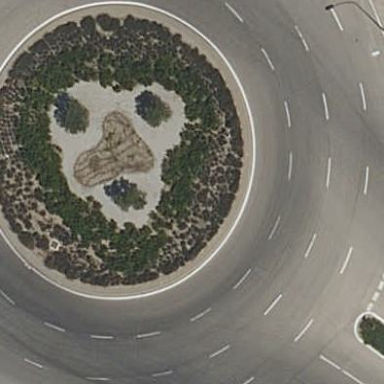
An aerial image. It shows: Roundabout at primary highway with separate sidewalks.